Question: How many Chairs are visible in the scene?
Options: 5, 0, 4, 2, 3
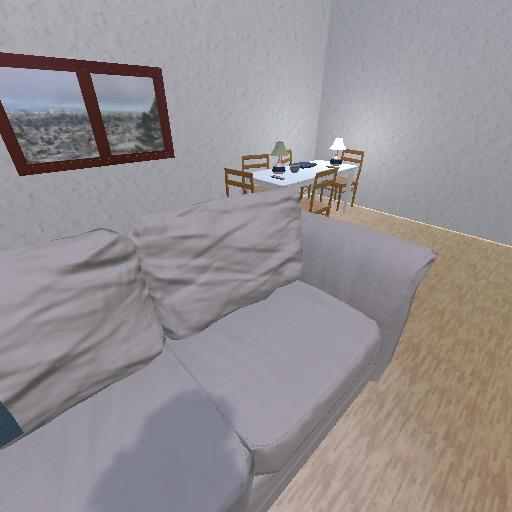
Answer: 5